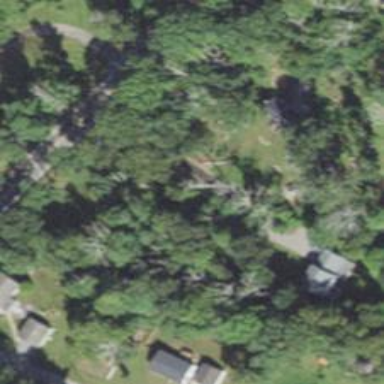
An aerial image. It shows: Residential driveway.